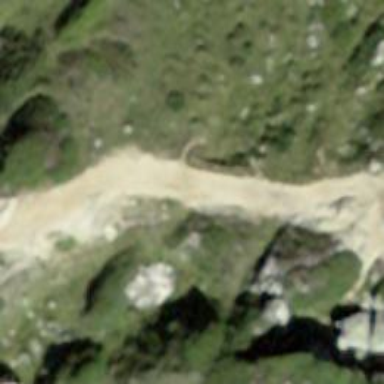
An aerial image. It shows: Downhill path.